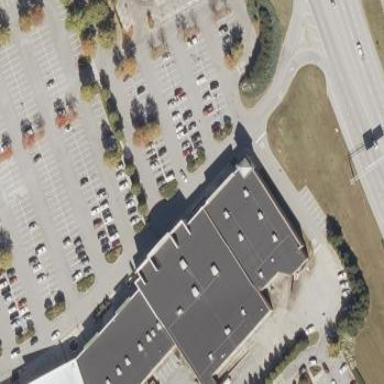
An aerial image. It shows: Department store with flat black roof.